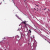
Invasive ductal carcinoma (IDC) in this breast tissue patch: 0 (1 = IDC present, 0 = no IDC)